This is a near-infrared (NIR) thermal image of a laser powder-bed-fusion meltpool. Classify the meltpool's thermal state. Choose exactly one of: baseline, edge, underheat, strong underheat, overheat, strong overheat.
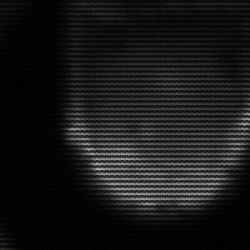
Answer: edge